【题型】填空题　【知识点】平面几何　【难度】easy
如图, 直线 $AB$、$CD$ 分别与 $EF$、$GH$ 相交, 已知 $\angle 1=100^\circ$, $\angle 2=115^\circ$, $\angle 3=65^\circ$, 那么 $\angle 4=\underline{\quad }$。

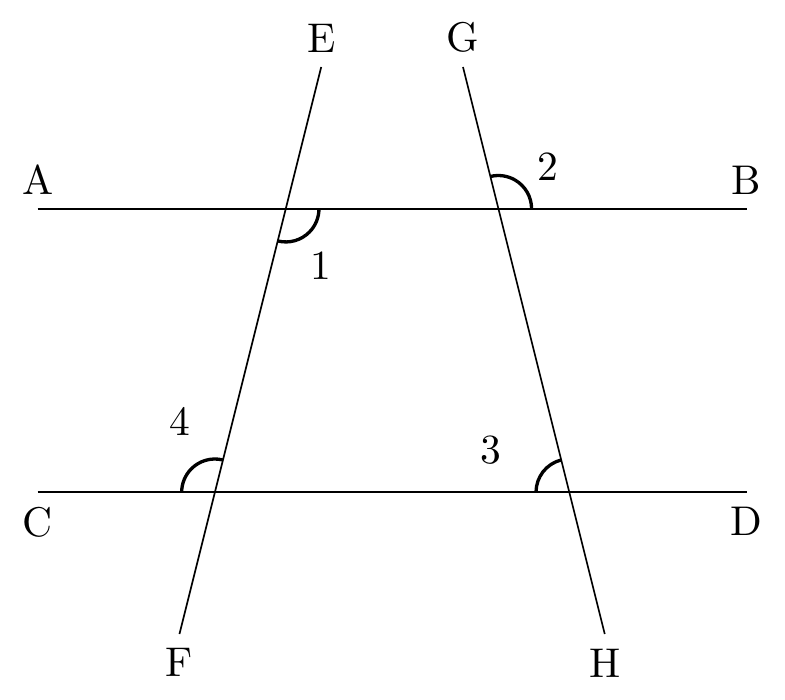
【解答】
解：如图,

$\because \angle 2 = \angle 5 = 115^\circ$, $\angle 3 = 65^\circ$,

$\therefore \angle 3 + \angle 5 = 180^\circ$,

$\therefore AB // CD$,

$\therefore \angle 4 = \angle 1 = 100^\circ$,

故答案为：100。
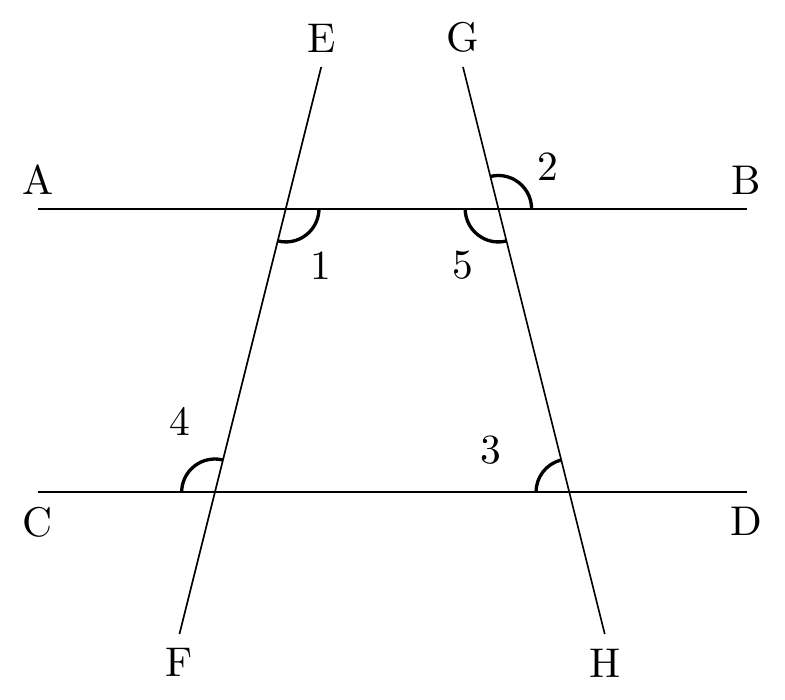